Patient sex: M
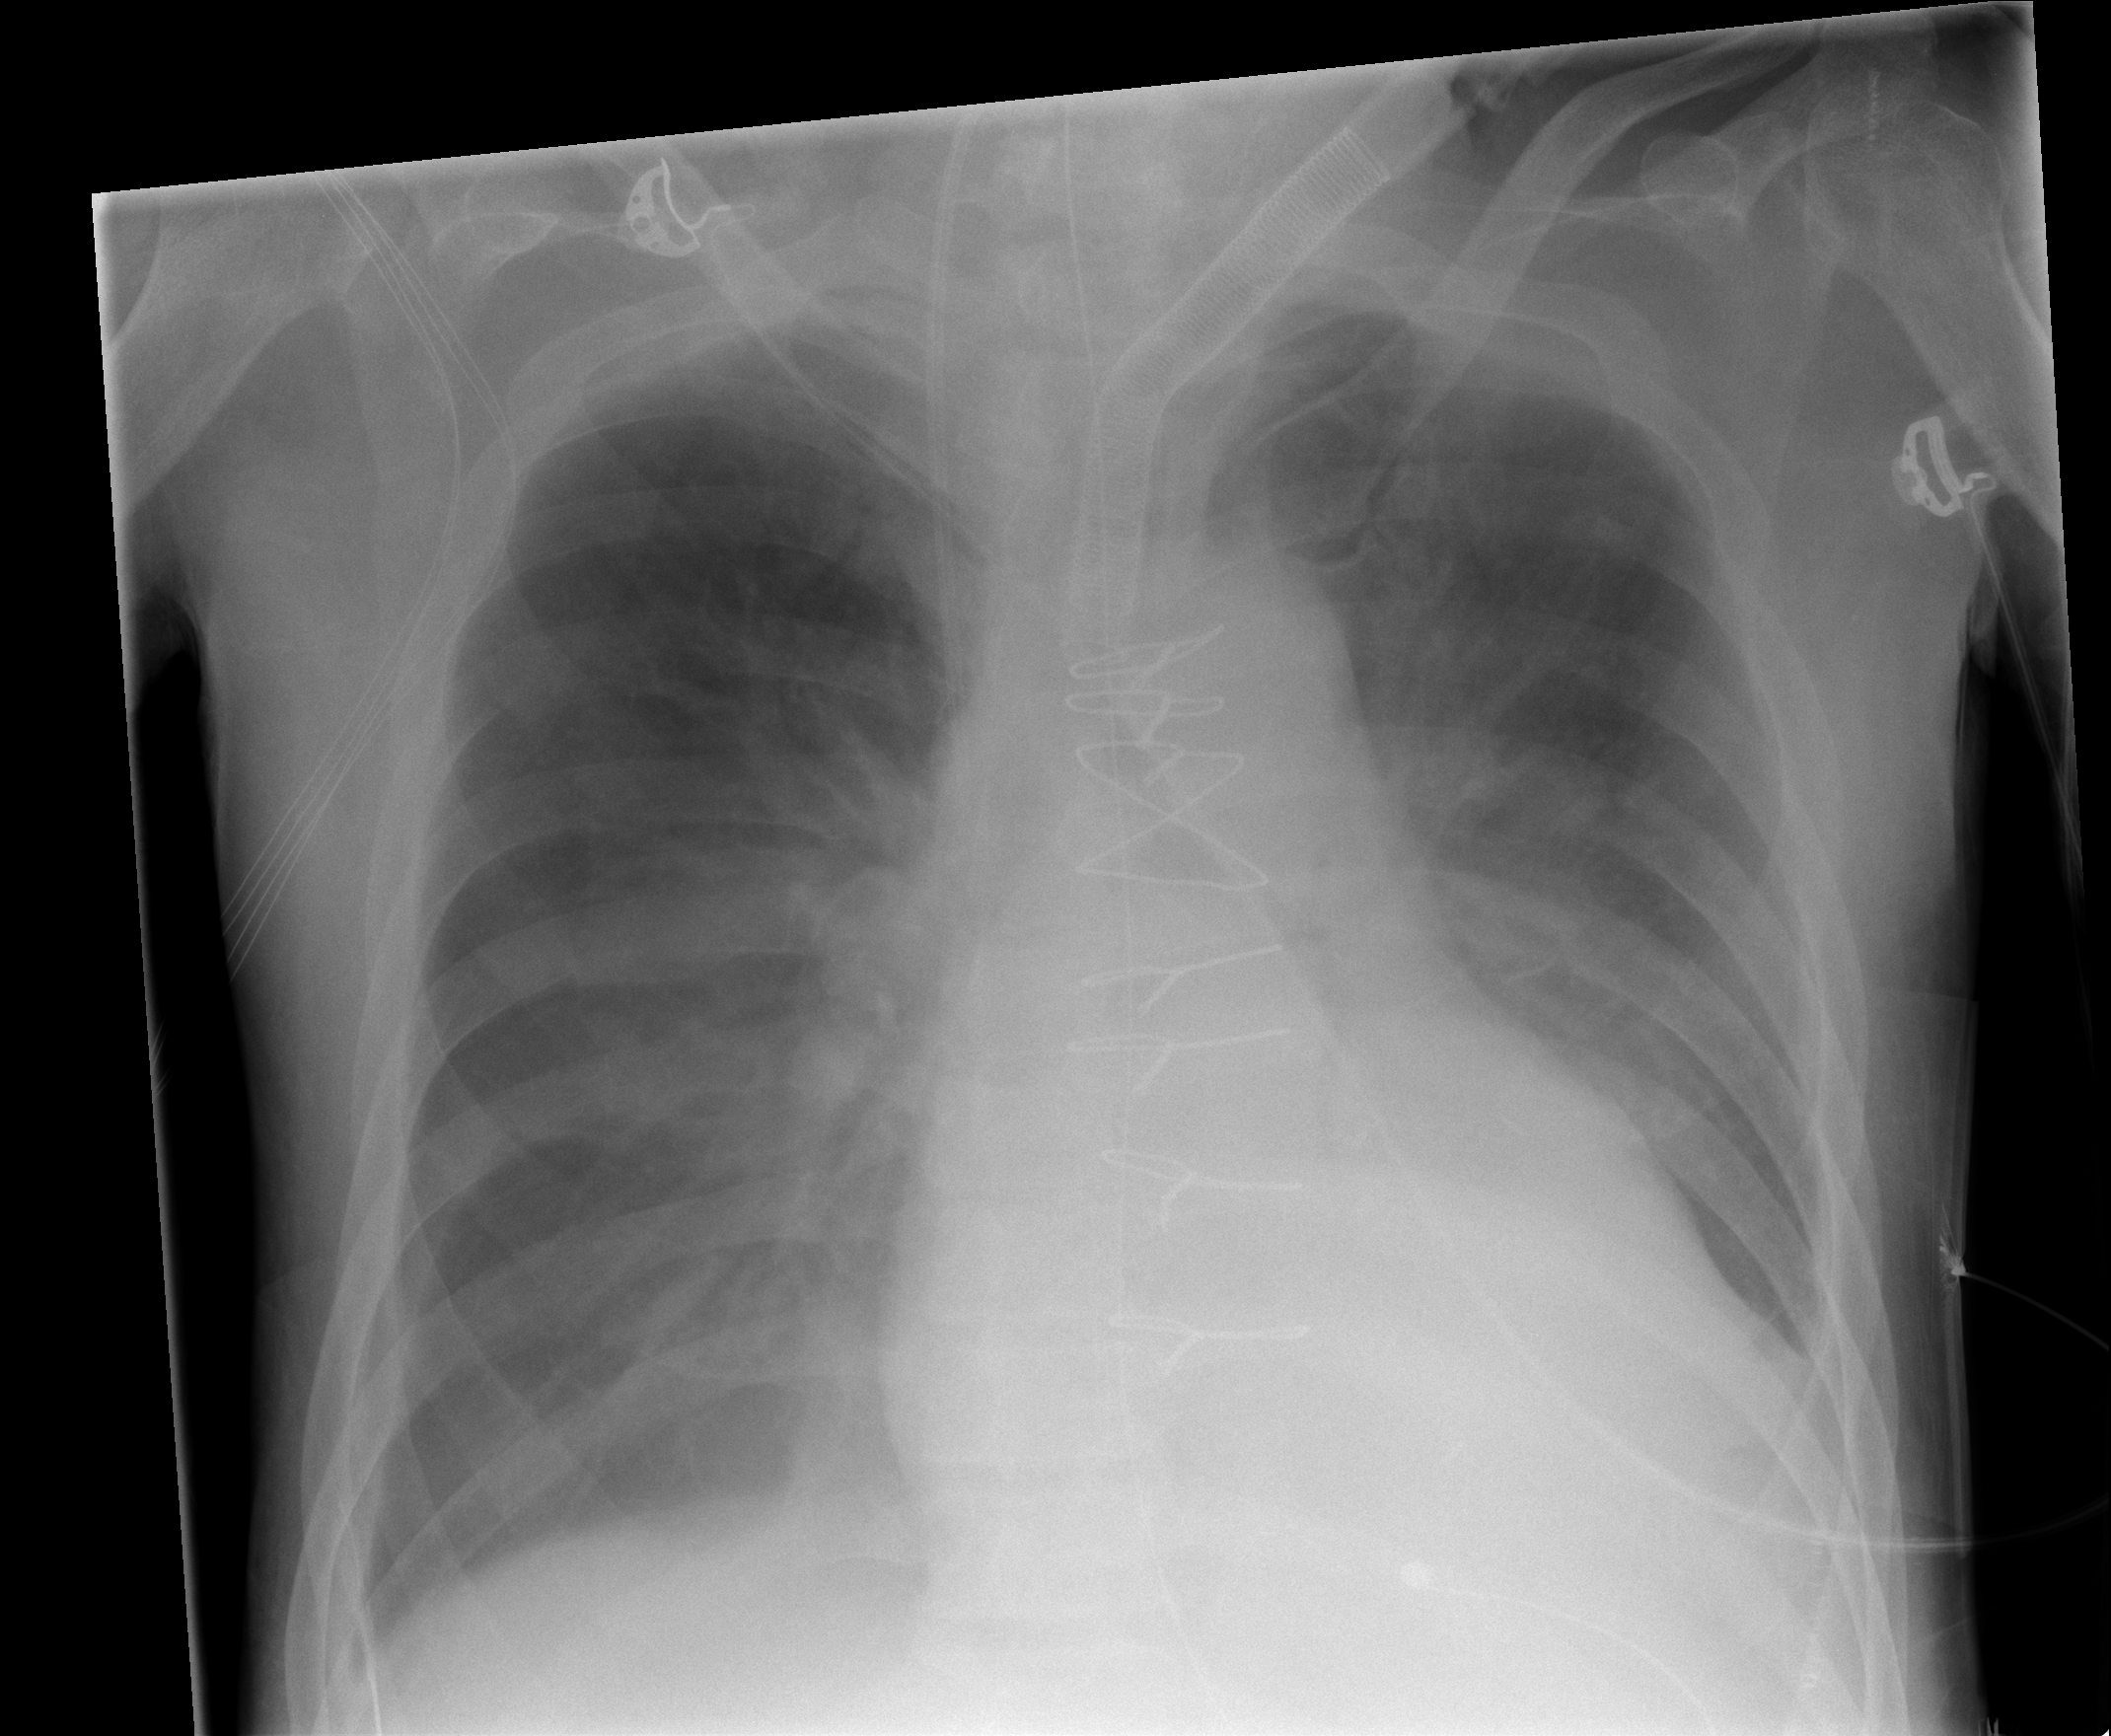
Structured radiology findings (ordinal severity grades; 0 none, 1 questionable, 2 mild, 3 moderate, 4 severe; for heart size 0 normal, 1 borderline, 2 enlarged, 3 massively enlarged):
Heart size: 0
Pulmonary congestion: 1
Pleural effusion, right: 1
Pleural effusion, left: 2
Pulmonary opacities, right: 0
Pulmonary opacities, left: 0
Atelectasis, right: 1
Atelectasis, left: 2